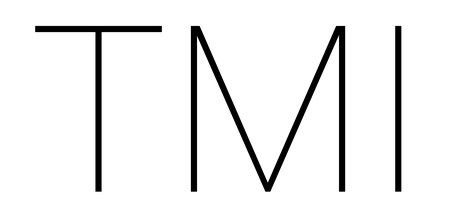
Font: Roboto_Thin